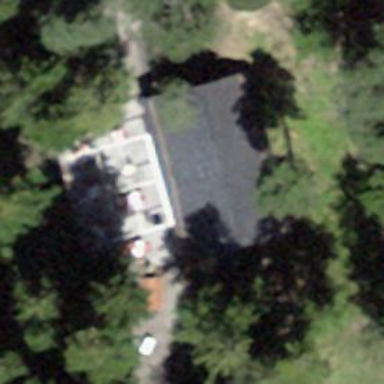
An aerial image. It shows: Cafe.